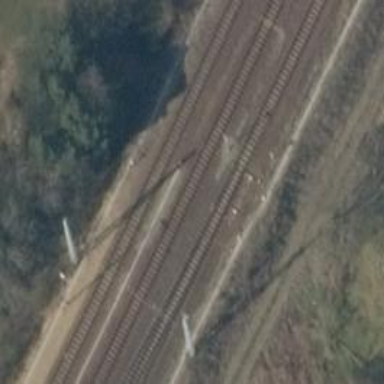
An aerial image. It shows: Railway switch.